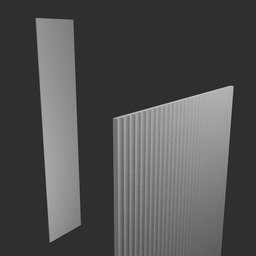
Label: architecture